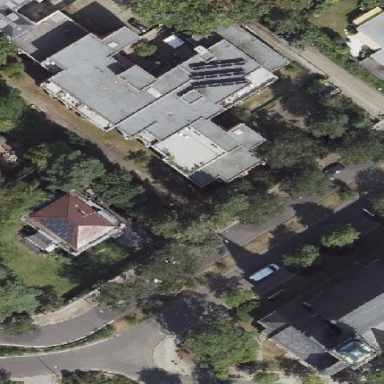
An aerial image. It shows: Nursing home building.